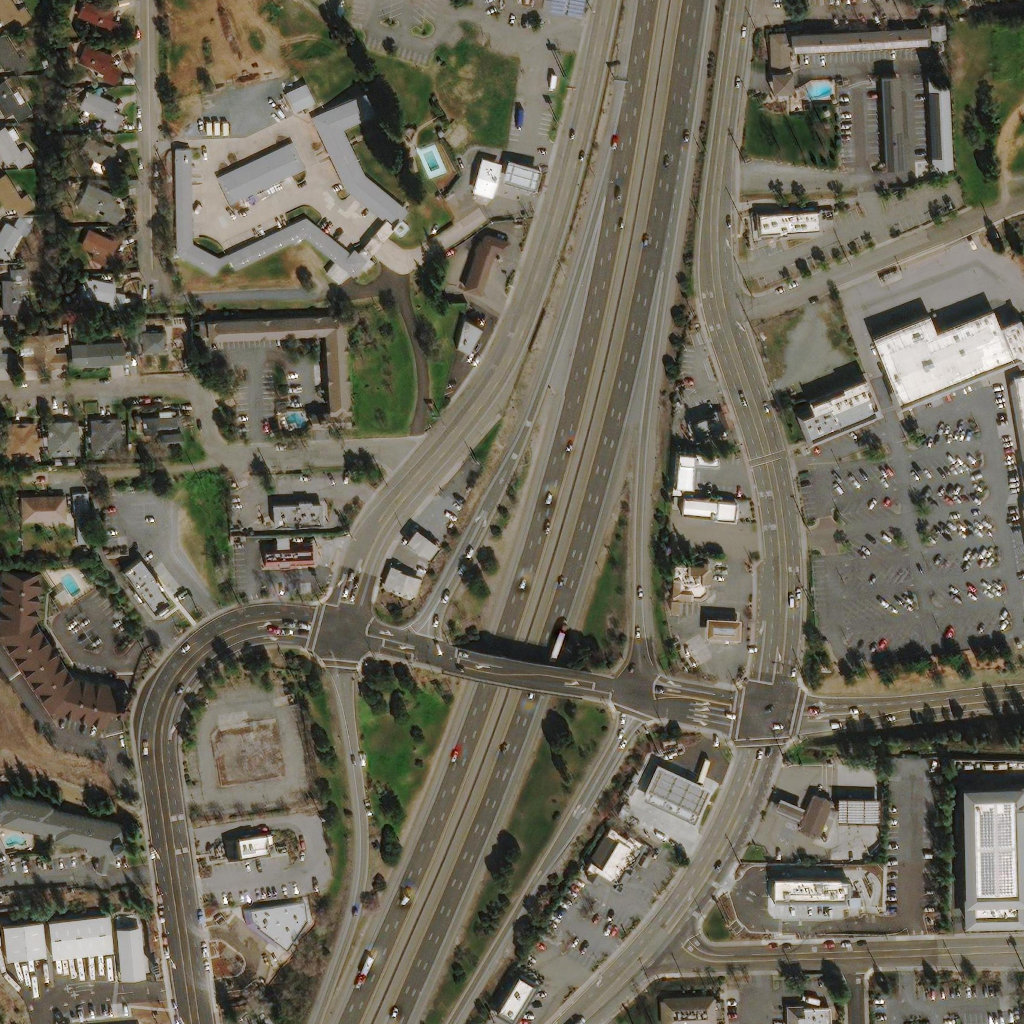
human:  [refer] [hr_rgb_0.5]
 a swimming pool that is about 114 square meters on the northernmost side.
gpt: <box>[[78, 7, 81, 10, 0]]</box>

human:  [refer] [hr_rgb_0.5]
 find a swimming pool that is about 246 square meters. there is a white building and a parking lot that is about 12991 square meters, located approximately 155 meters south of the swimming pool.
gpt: <box>[[77, 7, 81, 11, 0]]</box>

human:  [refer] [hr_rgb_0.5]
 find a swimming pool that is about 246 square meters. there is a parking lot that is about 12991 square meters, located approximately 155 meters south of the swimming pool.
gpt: <box>[[77, 7, 81, 11, 0]]</box>

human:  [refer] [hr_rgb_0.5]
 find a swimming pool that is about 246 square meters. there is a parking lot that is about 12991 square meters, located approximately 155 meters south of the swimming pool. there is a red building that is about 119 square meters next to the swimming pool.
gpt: <box>[[77, 7, 81, 11, 0]]</box>

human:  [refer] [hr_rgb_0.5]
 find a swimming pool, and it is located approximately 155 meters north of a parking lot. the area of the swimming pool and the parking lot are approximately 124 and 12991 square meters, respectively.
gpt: <box>[[77, 7, 81, 10, 0]]</box>